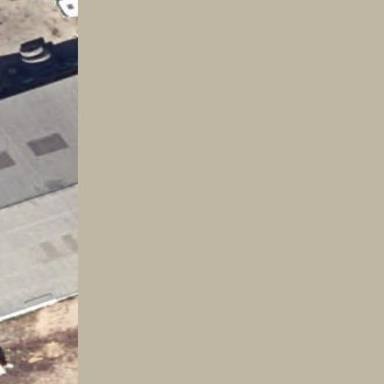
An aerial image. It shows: Industrial building.